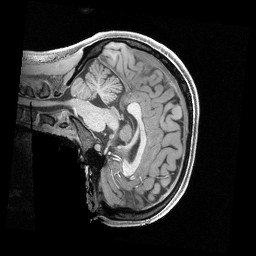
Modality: T1w
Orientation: sagittal
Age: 22
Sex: female
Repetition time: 2.4 s
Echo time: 0.00222 s